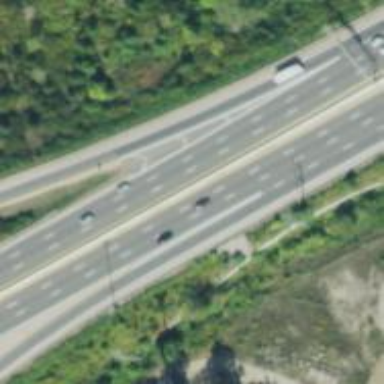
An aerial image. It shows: Asphalt motorway with embankment.